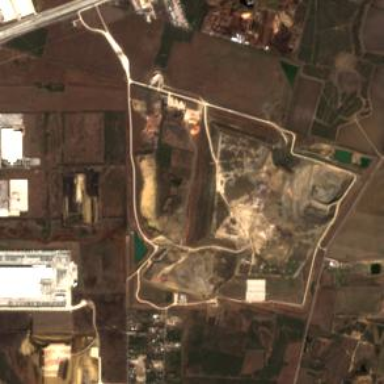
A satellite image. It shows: Landfill area.